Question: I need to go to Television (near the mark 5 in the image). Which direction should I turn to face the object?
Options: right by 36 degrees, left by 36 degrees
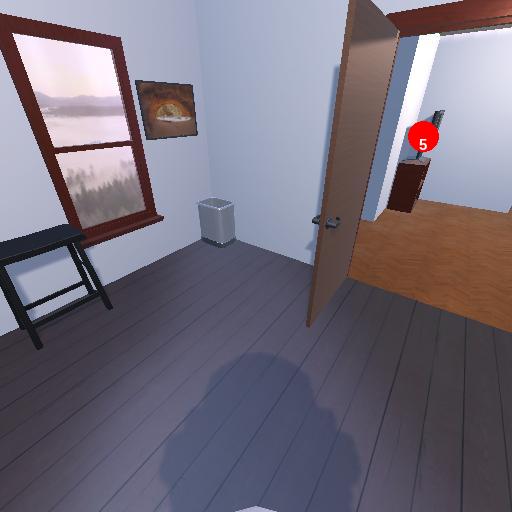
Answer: right by 36 degrees